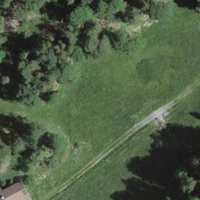
EUNIS habitat code: 23
Species observed at this site:
Caltha palustris